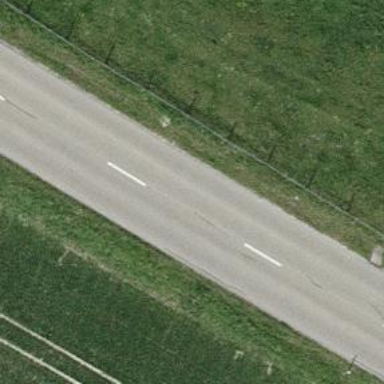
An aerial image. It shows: Secondary road.